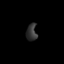
Tissue: lung
Cell type: Myeloid cells
Senescence score: 0.5876
Nuclear area (px): 178
Mean DAPI intensity: 50.607